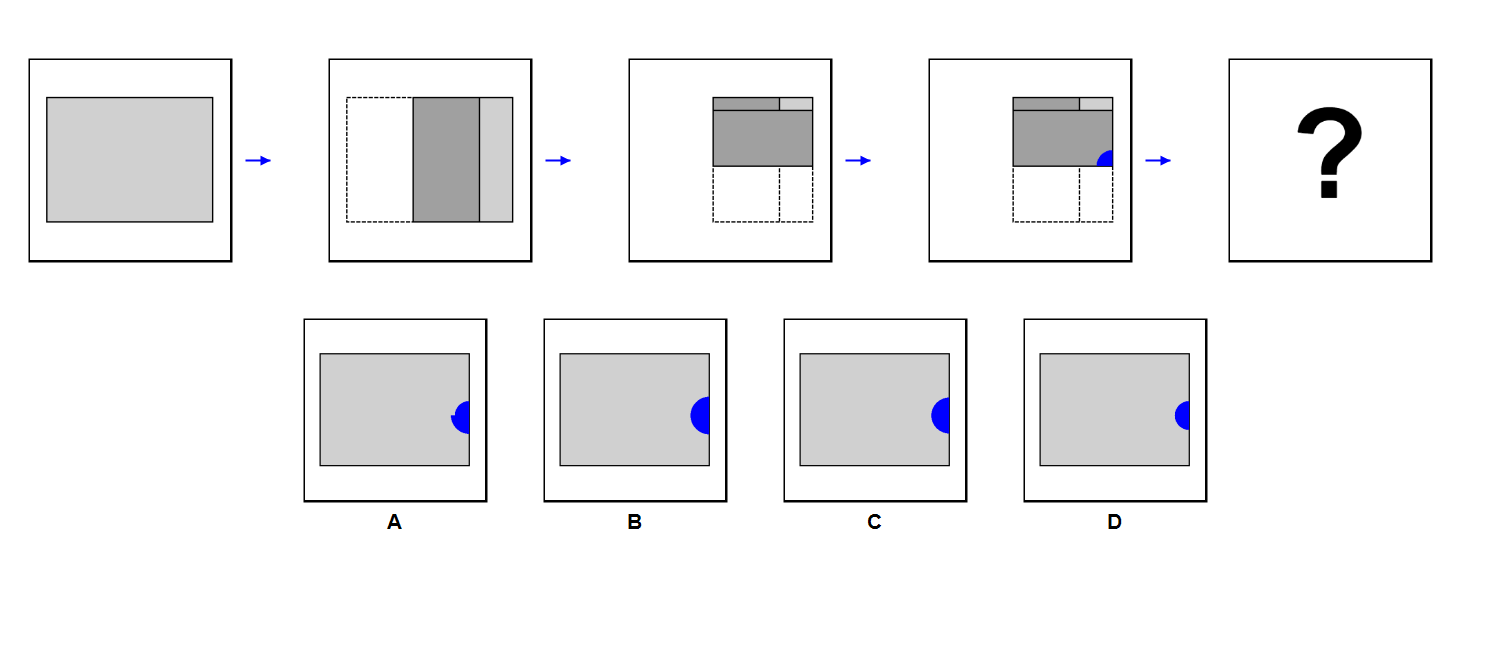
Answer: D